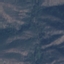
Label: HerbaceousVegetation